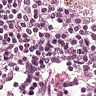
Metastatic tissue present: no